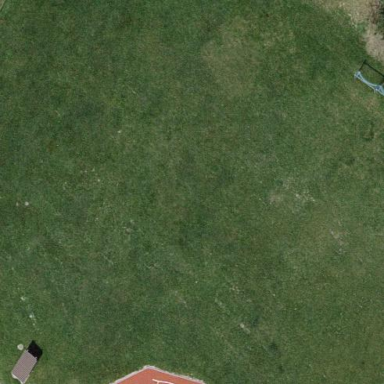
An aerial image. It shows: Grass pitch designated as leisure land.